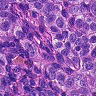
Metastatic tissue present: yes